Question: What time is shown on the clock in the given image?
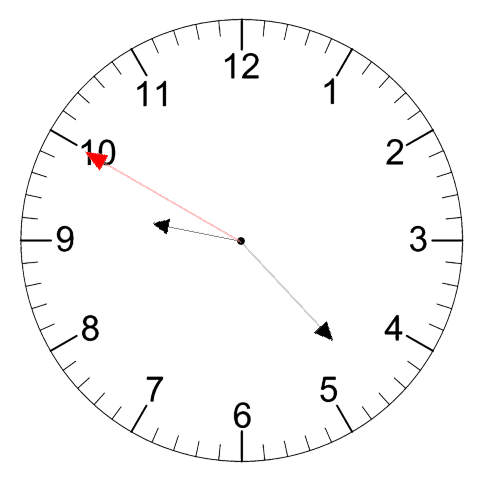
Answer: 09:22:50